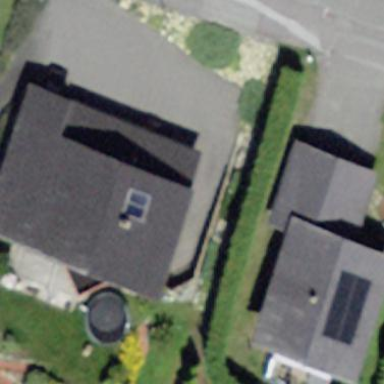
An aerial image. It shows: Simple and straightforward house.